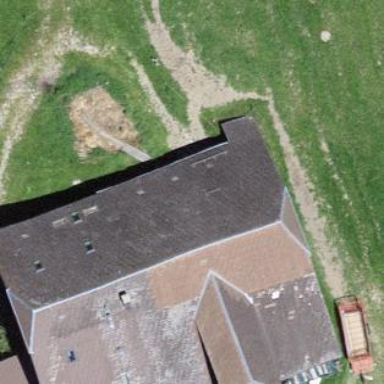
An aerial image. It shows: Farm building.